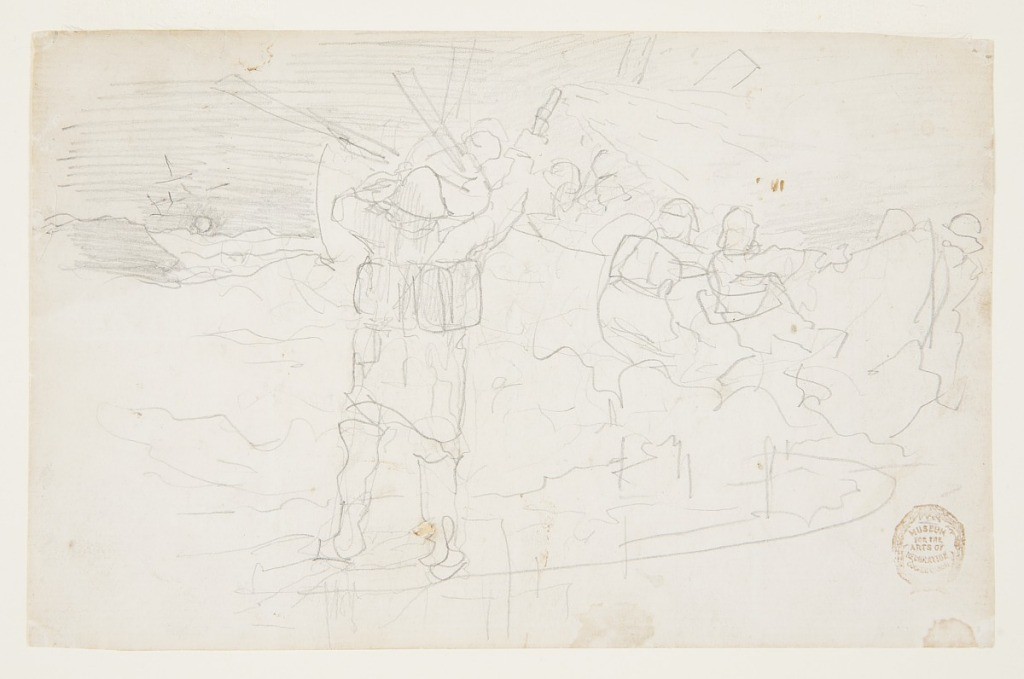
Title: Red Light
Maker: Winslow Homer, American, 1836–1910
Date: ca. 1883
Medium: Graphite on paper
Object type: Drawing
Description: Recto:  Horizontal view of a man in oilskins holding a red flare in raised right hand while other men launch a dory into heavy surf, as a vessel flouders in the distance.

Verso: Lightly drawn sketch on reverse of sheet.